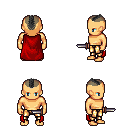
a pixel art fantasy rpg character, male body template, human, tanned skin, red cape, gold greaves, gray short mohawk hairstyle, dagger, four views (front, back, left, right), 2x2 character sprite sheet, small pixel art, hard edges, no anti-aliasing